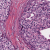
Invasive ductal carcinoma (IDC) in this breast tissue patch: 0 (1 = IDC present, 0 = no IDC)